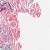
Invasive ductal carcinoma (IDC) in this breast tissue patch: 0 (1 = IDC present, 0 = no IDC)